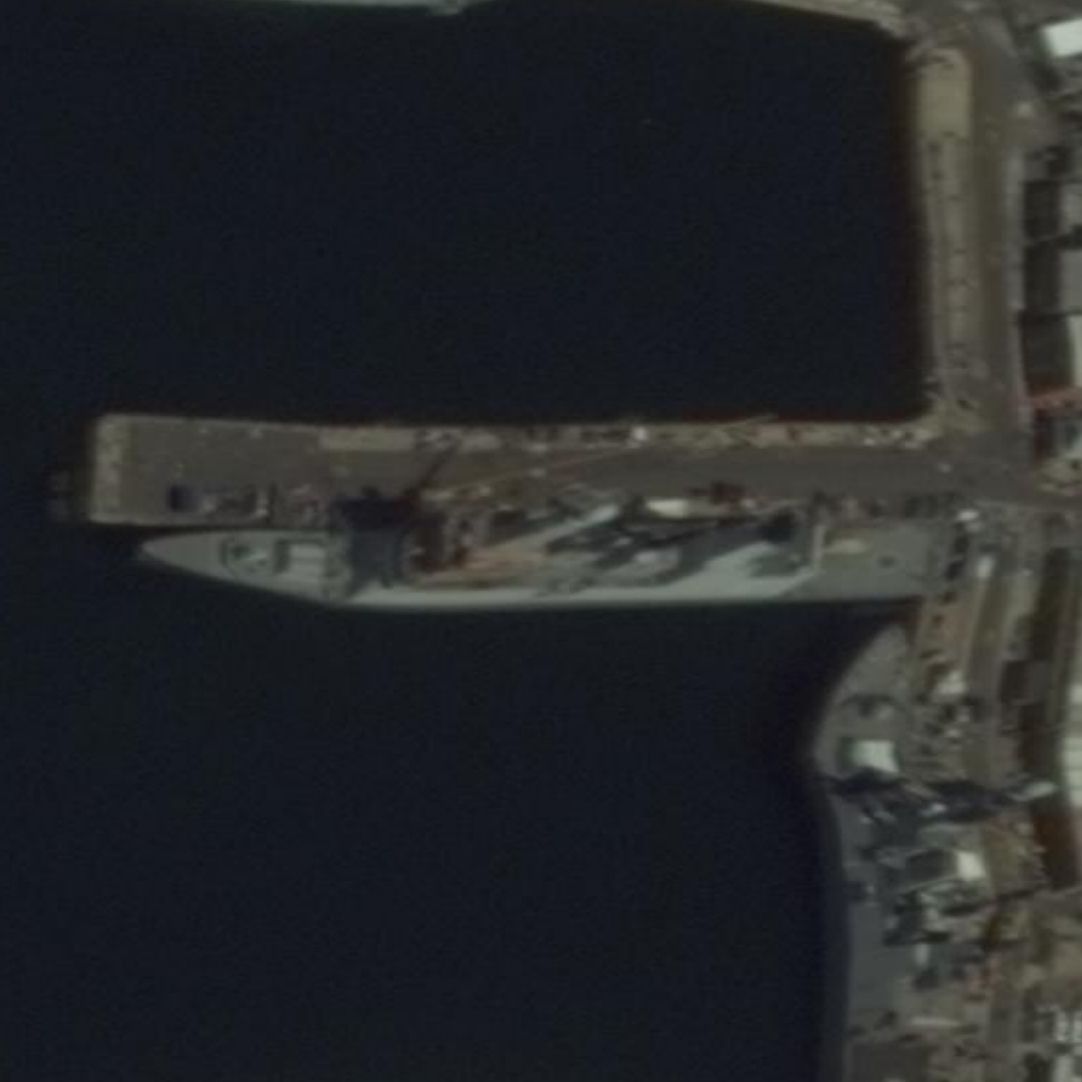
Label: cruiser